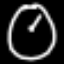
Label: clock